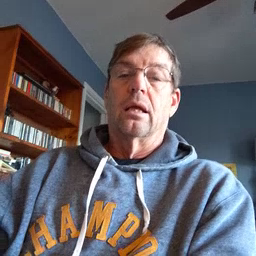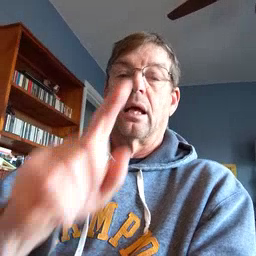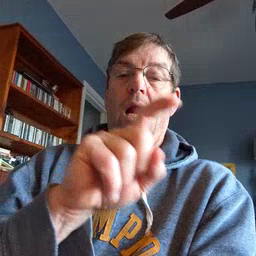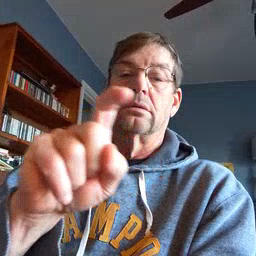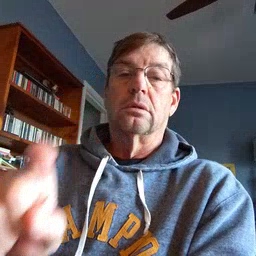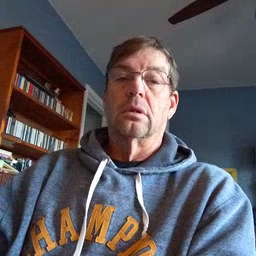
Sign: closet